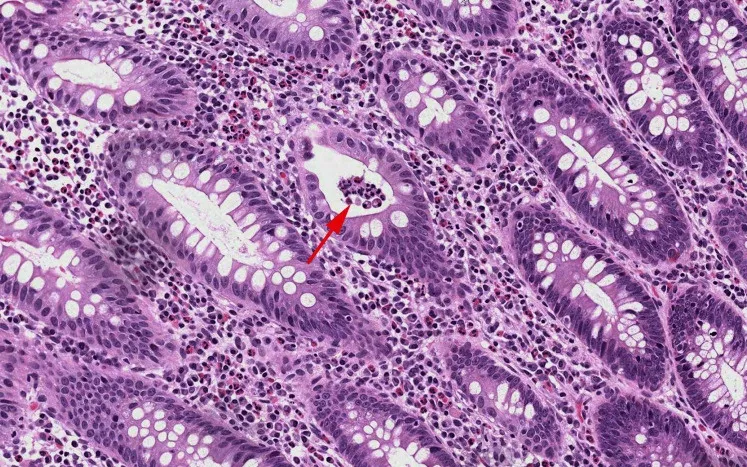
Microphotograph revealing a rectal mucosa with dense inflammatory infiltrate made of neutrophils and eosinophils. Numerous cryptic abscesses were observed (Arrow). No cytomegalovirus inclusions were observed. (HE; 100X).
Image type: pathology (h&e)